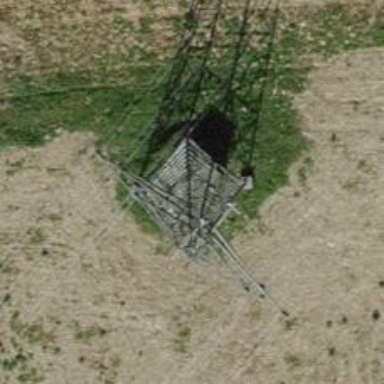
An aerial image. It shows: Power tower.